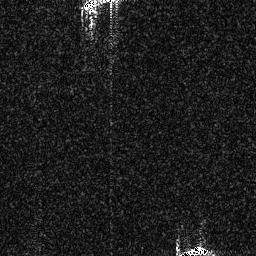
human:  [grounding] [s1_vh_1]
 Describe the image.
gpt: In the satellite image, there is  <ref>1 medium ship </ref> <box>[[31, 0, 48, 5, 0]]</box> located at top.